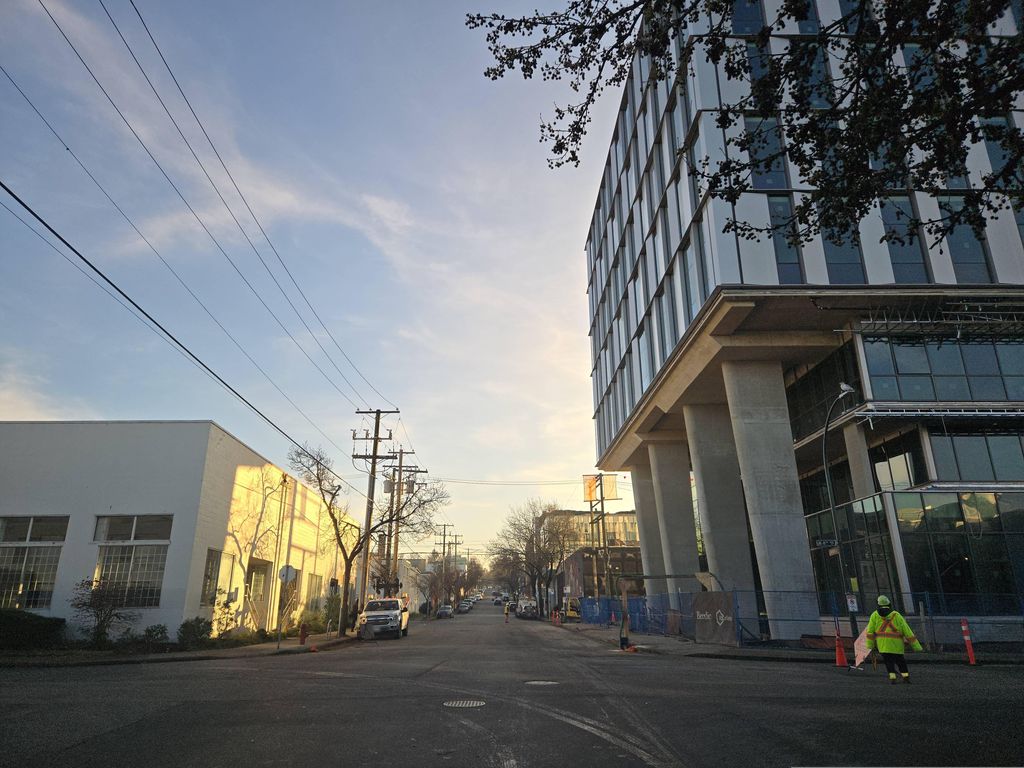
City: vancouver